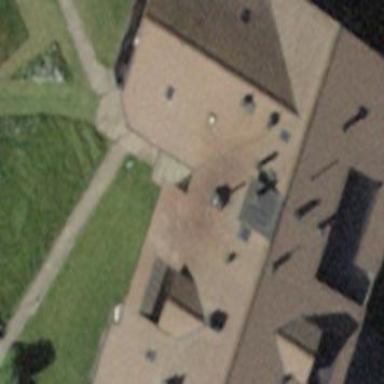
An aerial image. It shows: Building with tiled roof.